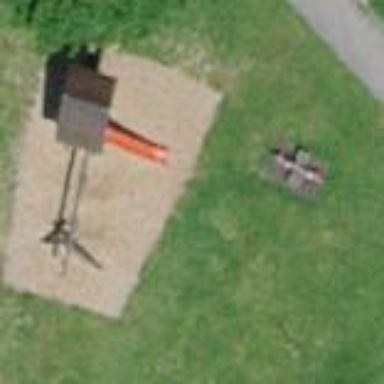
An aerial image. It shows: Playground area for leisure land.